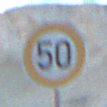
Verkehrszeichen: Geschwindigkeit50
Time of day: SunriseSunset
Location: Outdoor (Beach)
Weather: PartlyCloudy
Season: NotSpecified
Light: Natural